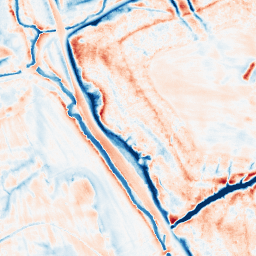
Category: classical
Decomposition family: gaussian
Decomposition parameters: sigma: 5
Upsampling method: quintic
Upsampling parameters: scale: 2
Upsampling scale: 2